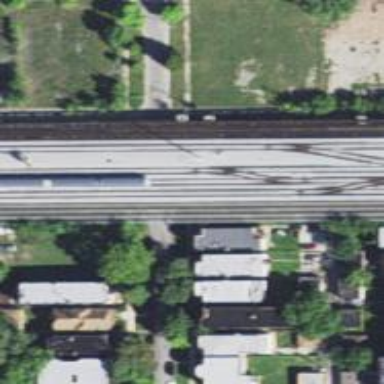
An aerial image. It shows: Bridge over electrified rail tracks leading to yard.